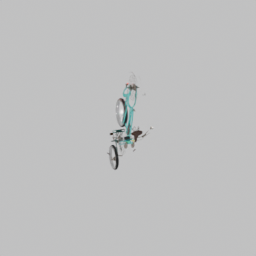
Label: mechanical